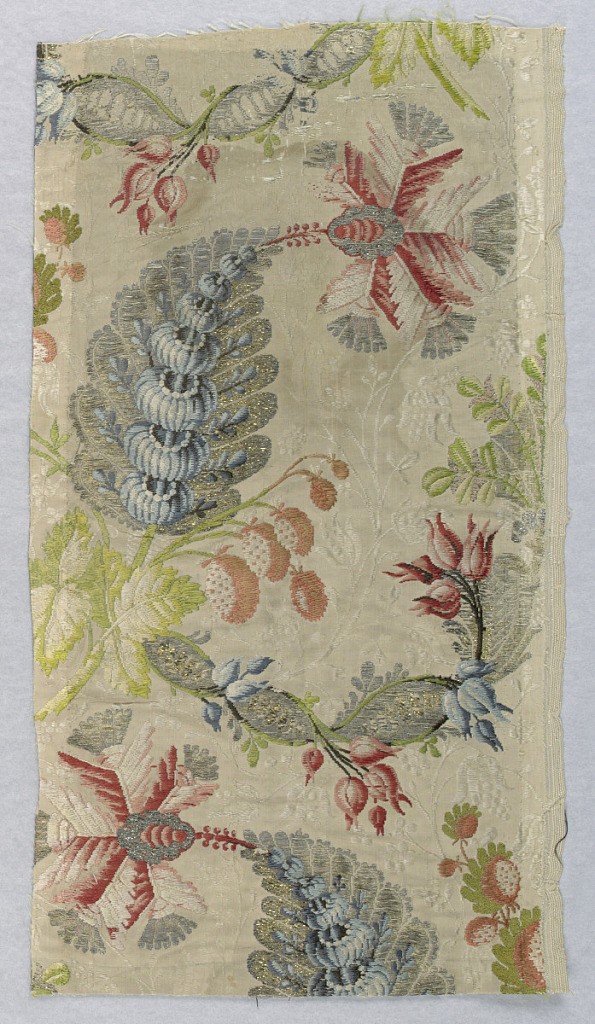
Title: Fragments
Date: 18th century
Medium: silk and metallic thread Technique: predominantly warp-face plain weave patterned by discontinuous supplementary weft floats, discontinuous supplementary weft floats bound in 1/3 twill, and continuous supplementary weft float patterning
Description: Two fragments of an all-over pattern dominated by exotic flowers in bright colors and metalics on an off-white monochrome fine floral vine.